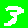
Digit: 3